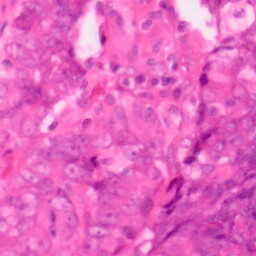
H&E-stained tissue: Colon